Field crop: maize
Growth stage: 2
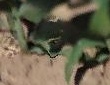
Species: maize